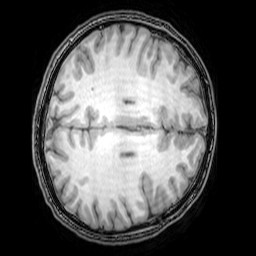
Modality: T1w
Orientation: axial
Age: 20
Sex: male
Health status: healthy
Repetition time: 0.081 s
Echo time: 0.037 s